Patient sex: F
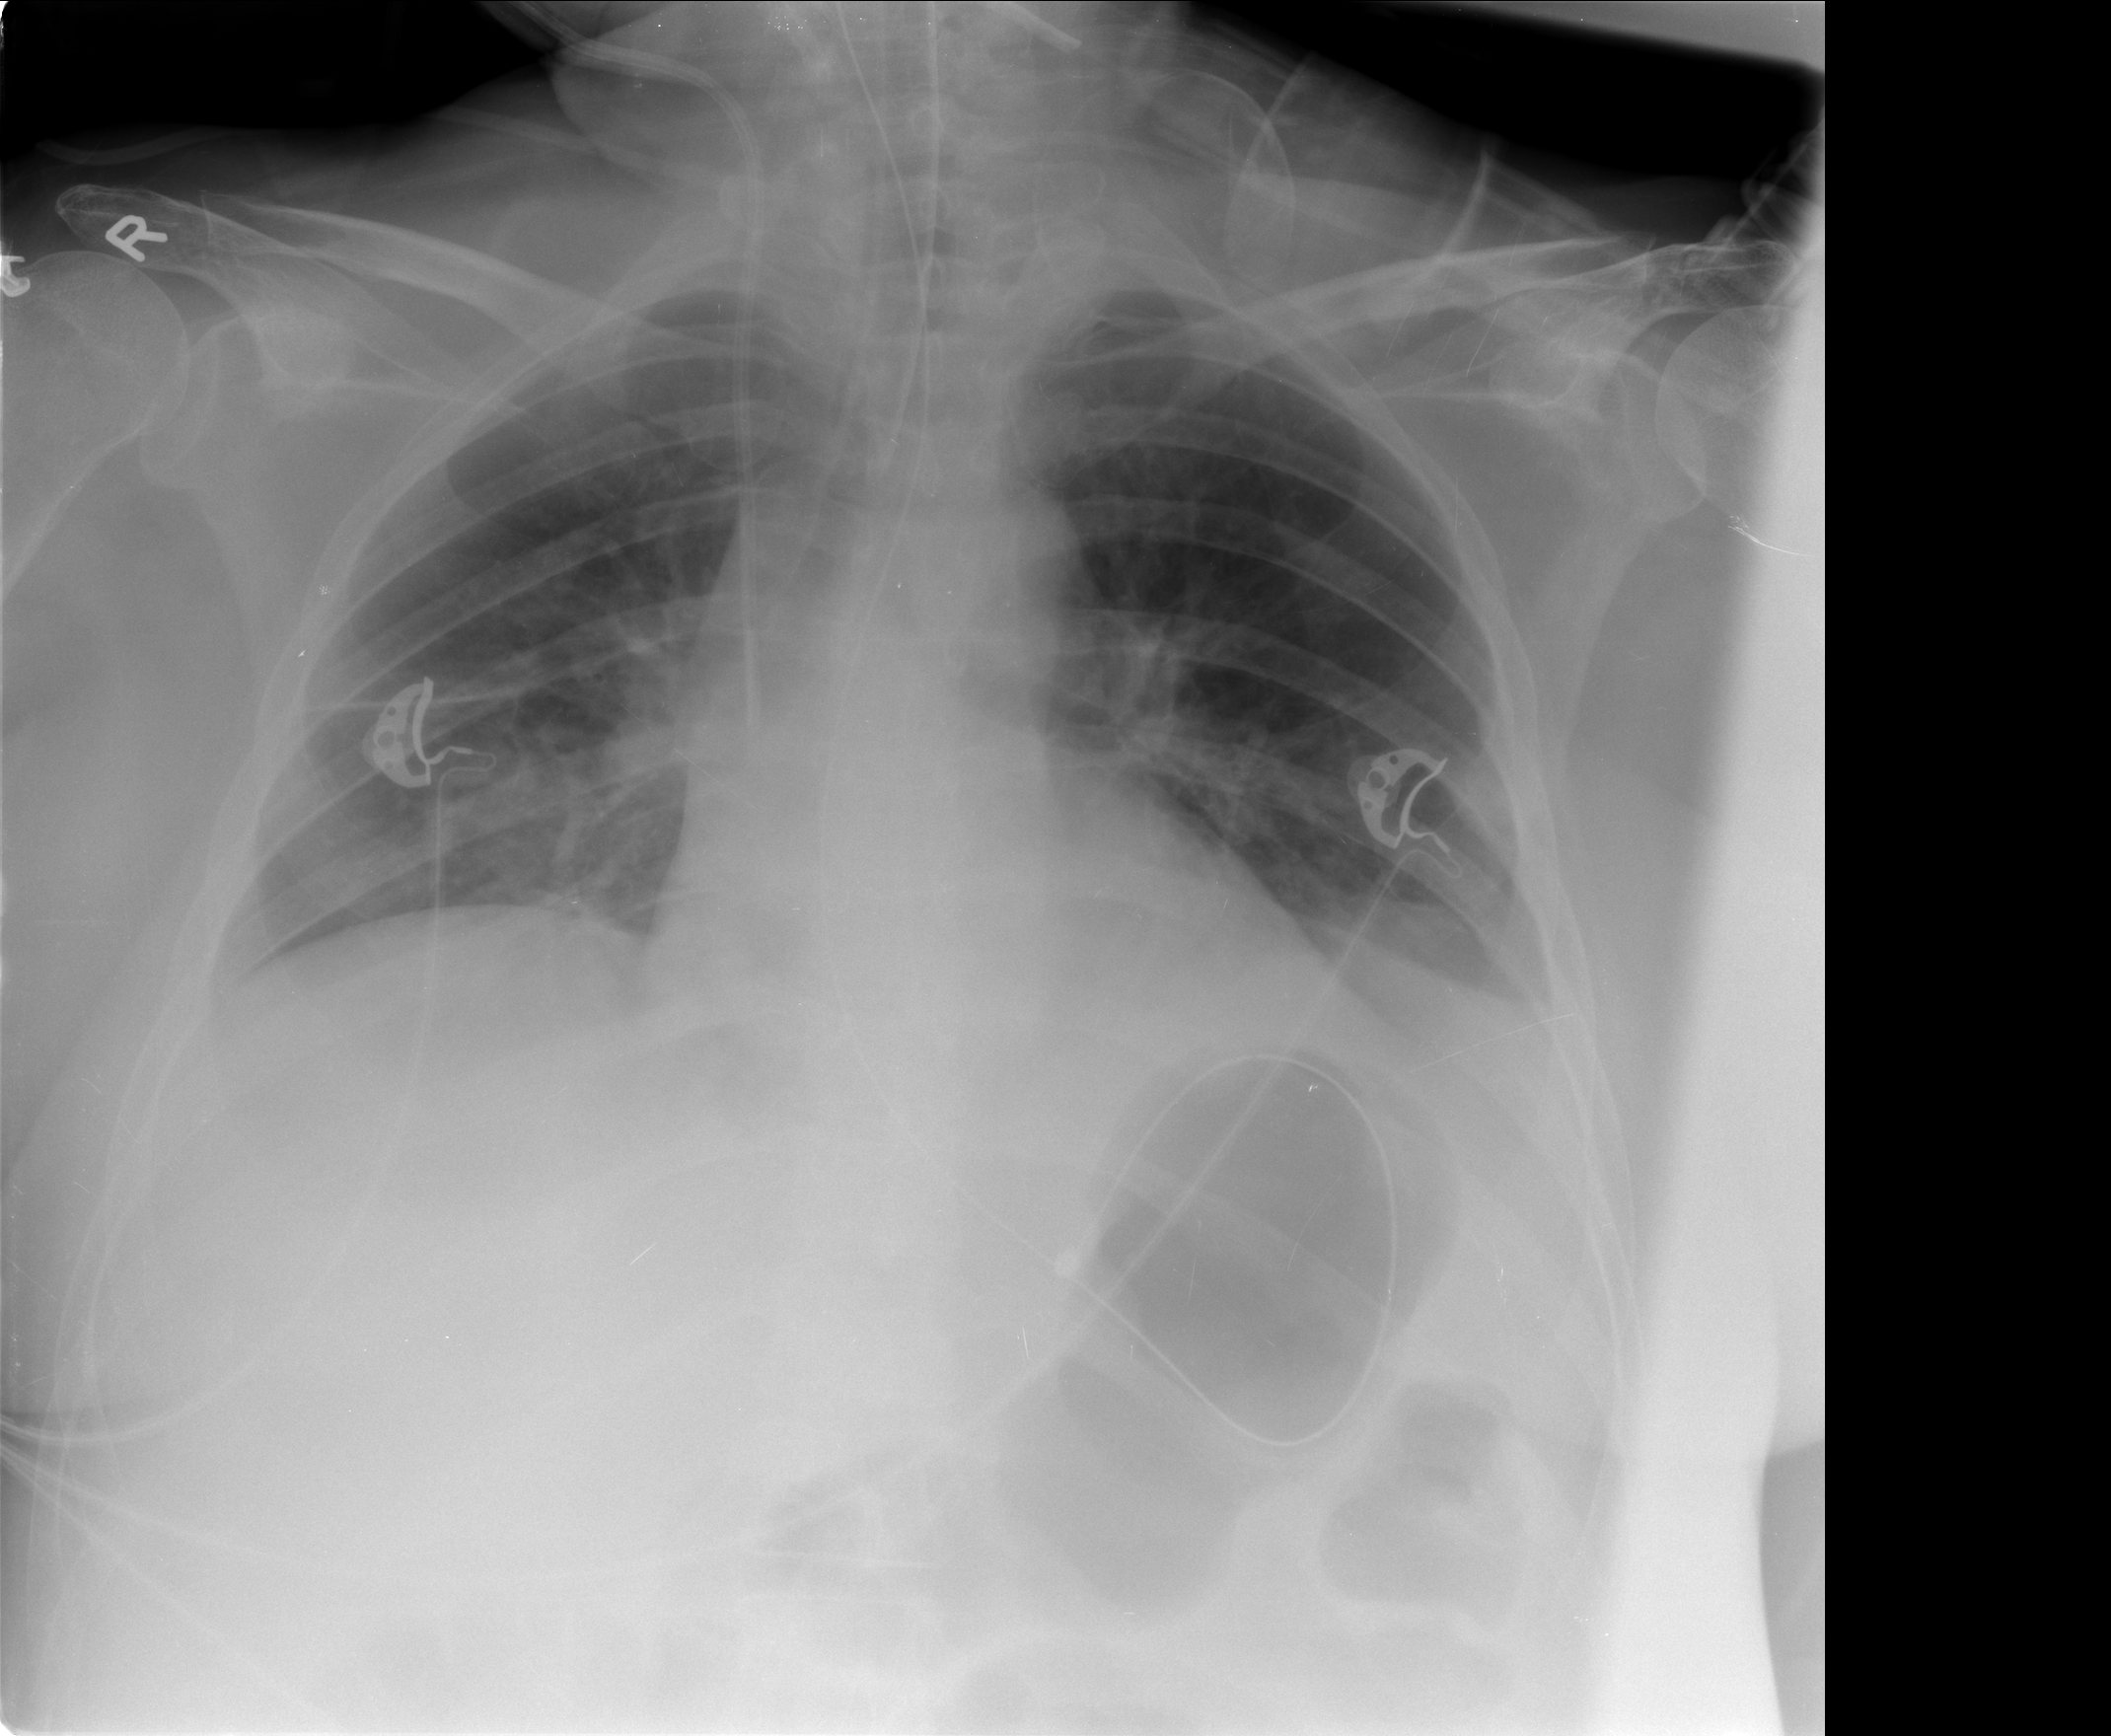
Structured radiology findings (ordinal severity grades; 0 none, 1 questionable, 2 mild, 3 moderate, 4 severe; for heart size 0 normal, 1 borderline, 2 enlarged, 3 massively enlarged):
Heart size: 0
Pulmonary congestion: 0
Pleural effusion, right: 0
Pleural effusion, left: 1
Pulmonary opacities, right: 0
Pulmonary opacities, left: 0
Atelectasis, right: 0
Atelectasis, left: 1